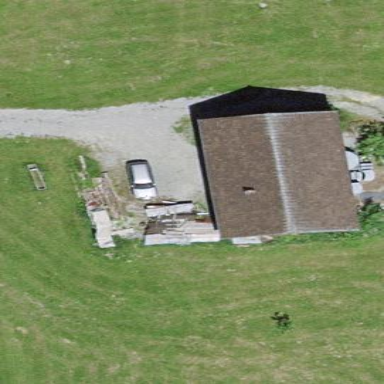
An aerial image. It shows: Farm auxiliary building with gabled roof.